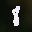
Label: 8